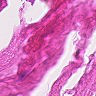
Metastatic tissue present: no